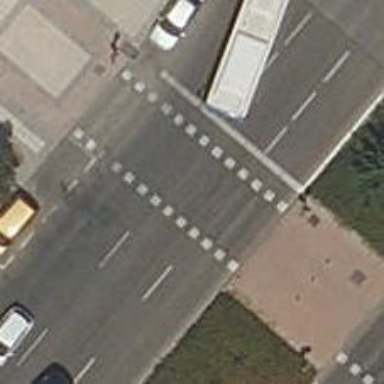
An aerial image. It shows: Road with traffic signals and zebra crossing with traffic signals.